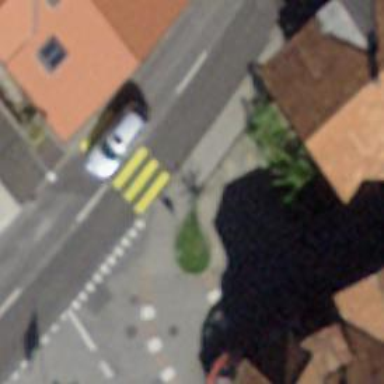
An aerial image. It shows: Uncontrolled zebra crossing on the road.